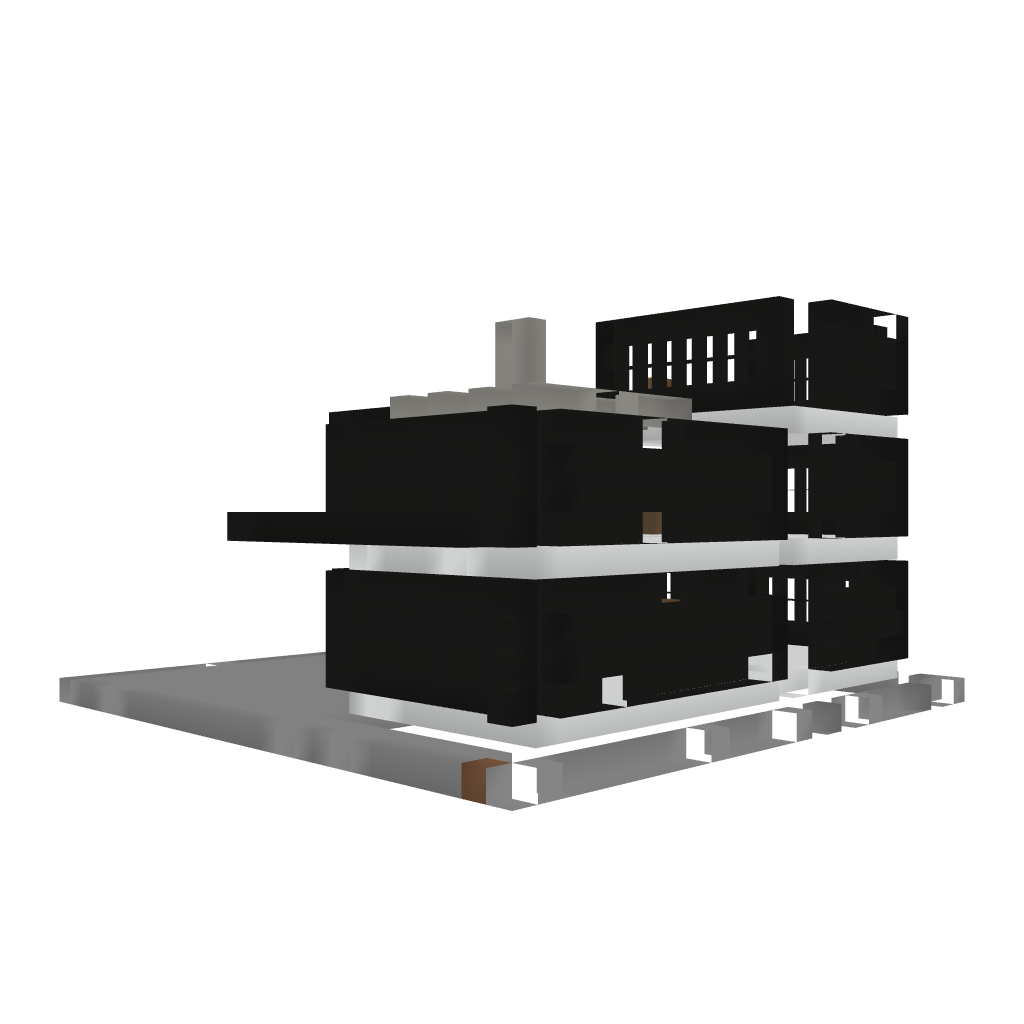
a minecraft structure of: Modern House #3